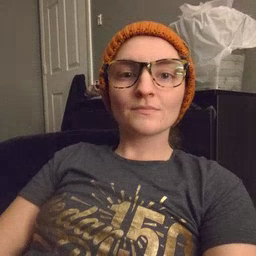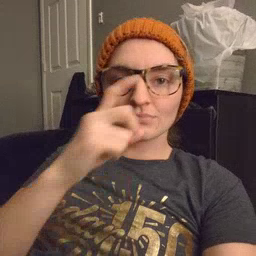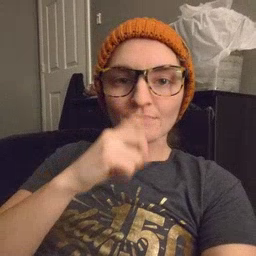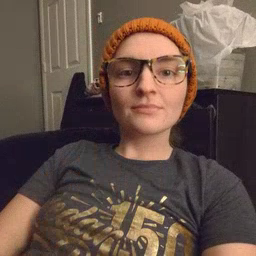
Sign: doll